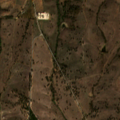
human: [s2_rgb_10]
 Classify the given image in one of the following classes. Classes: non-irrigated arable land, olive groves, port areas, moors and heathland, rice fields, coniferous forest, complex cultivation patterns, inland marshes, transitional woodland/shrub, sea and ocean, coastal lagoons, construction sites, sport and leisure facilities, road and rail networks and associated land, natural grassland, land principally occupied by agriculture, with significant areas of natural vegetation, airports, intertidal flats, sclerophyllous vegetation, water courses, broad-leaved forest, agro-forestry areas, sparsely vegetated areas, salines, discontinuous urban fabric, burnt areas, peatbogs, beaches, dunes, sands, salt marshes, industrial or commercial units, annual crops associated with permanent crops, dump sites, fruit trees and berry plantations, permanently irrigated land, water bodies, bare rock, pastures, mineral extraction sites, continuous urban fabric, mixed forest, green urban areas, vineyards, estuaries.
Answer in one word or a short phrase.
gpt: non-irrigated arable land, olive groves, pastures, annual crops associated with permanent crops, agro-forestry areas